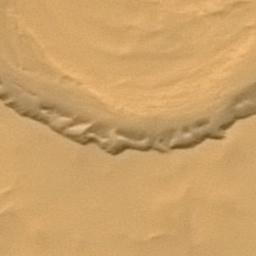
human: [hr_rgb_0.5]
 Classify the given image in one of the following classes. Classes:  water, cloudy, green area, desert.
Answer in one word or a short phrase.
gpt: desert